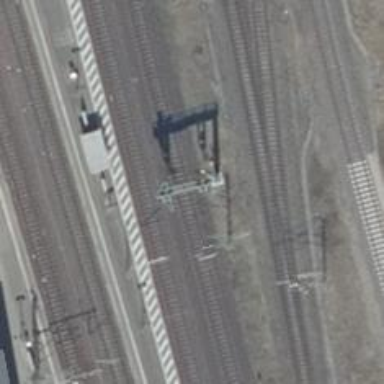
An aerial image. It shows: Railway signal.